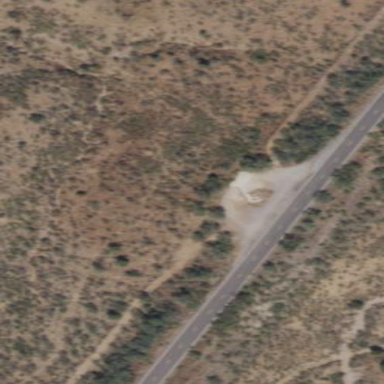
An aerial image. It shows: Rest area with dirt parking surface.